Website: walmart
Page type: customer-info-address
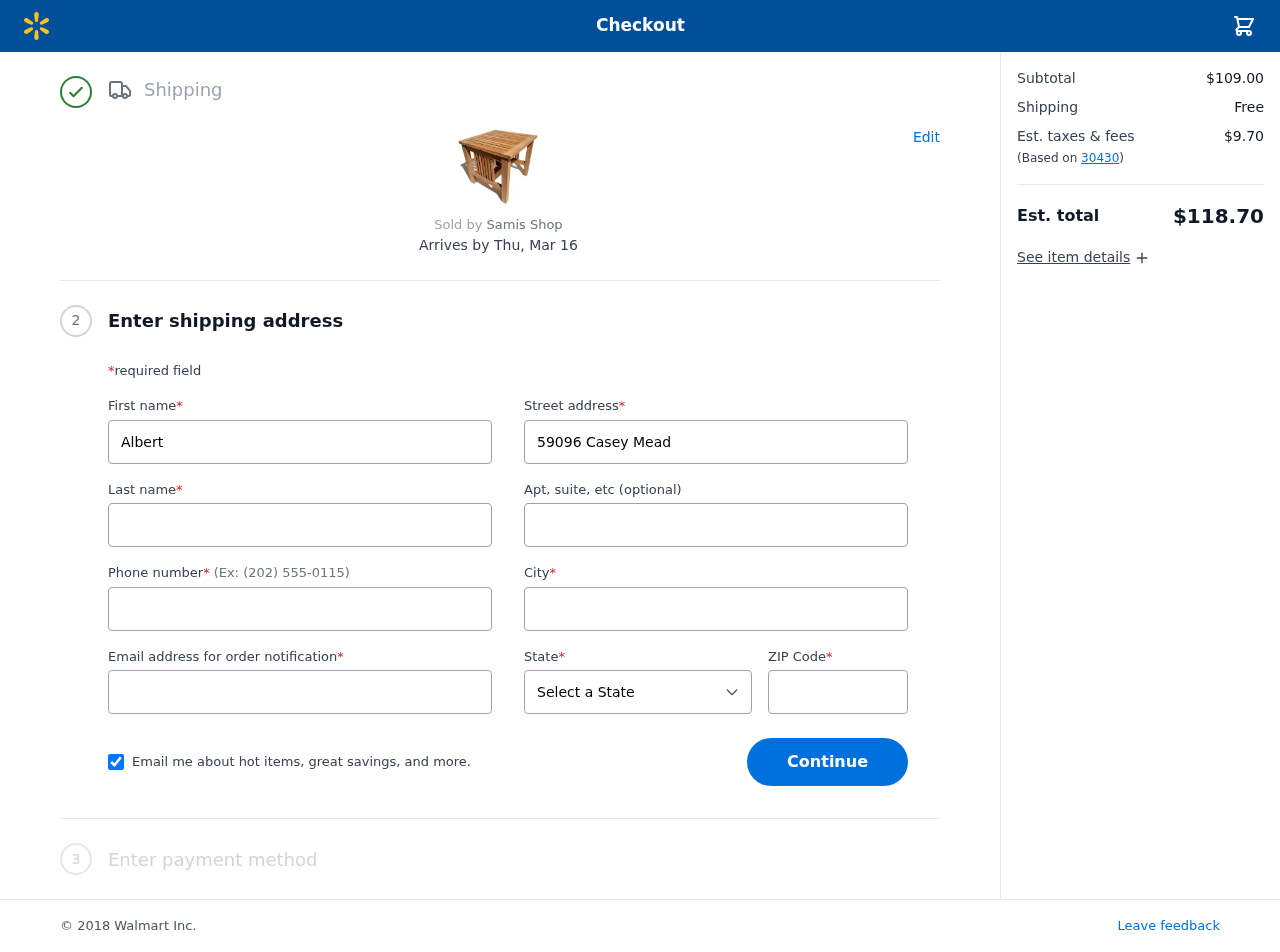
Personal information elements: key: PII_CITY
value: Allisontown
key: PII_EMAIL
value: amorrison@yahoo.com
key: PII_FIRSTNAME
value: Albert
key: PII_LASTNAME
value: Morrison
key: PII_PHONE
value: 6015242898
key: PII_POSTCODE
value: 30430
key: PII_STATE
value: Texas
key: PII_STREET
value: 59096 Casey Meadows Apt. 955
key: PII_STREET2
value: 3774 Stephanie Key
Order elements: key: ORDER_DELIVERY_DATE
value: Thu, Mar 16
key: ORDER_SUBTOTAL
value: $109.00
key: ORDER_SHIPPING_COST
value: Free
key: ORDER_TAX
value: $9.70
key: ORDER_TOTAL
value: $118.70